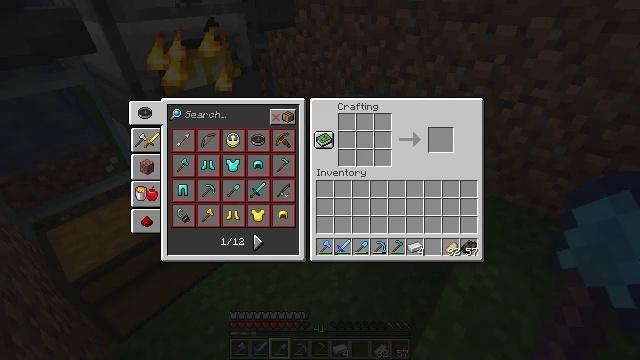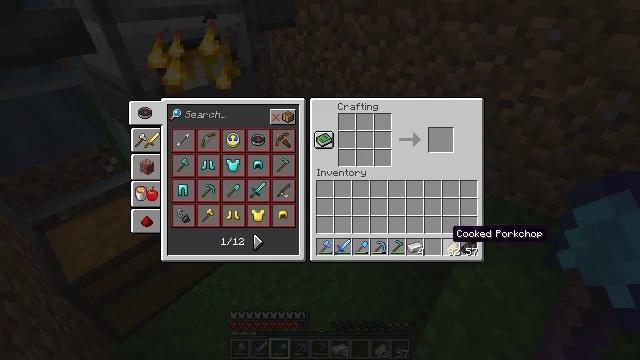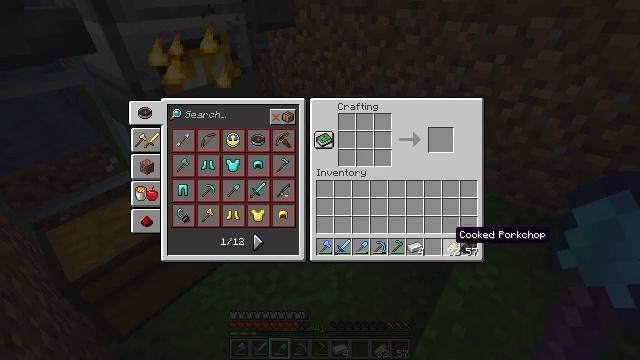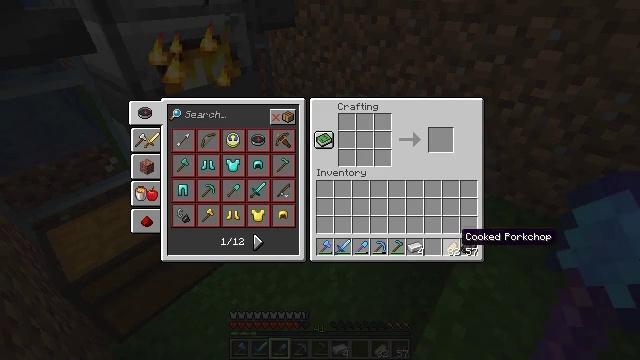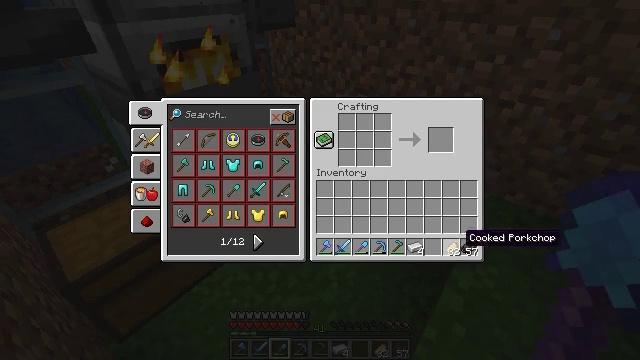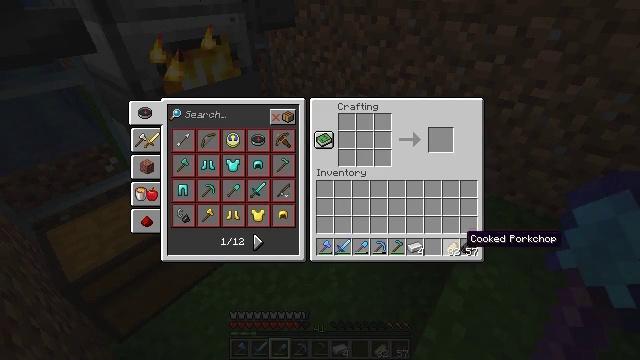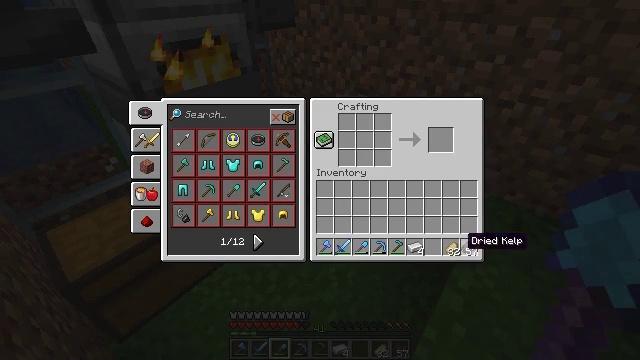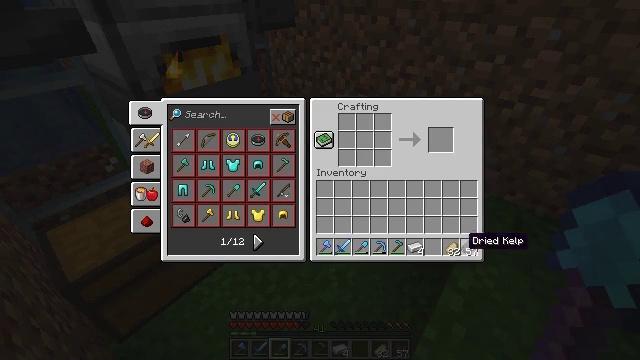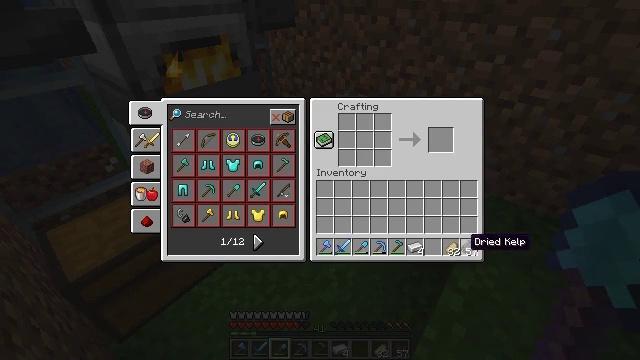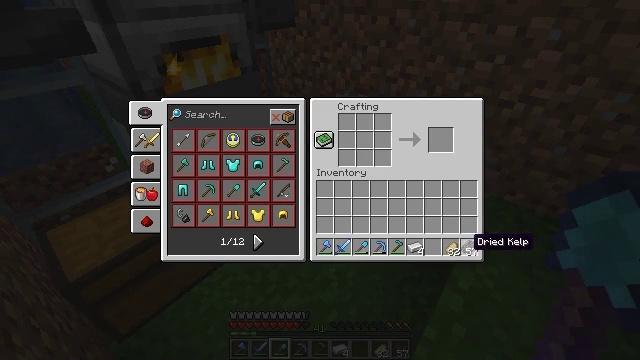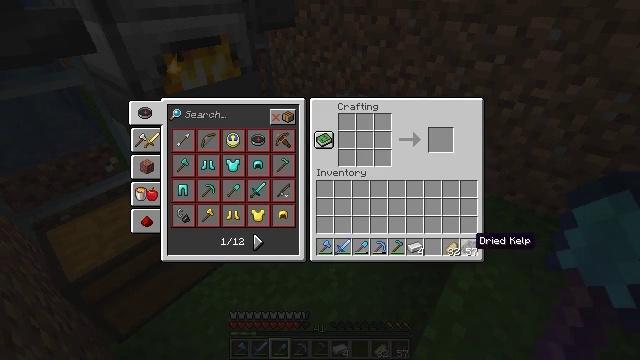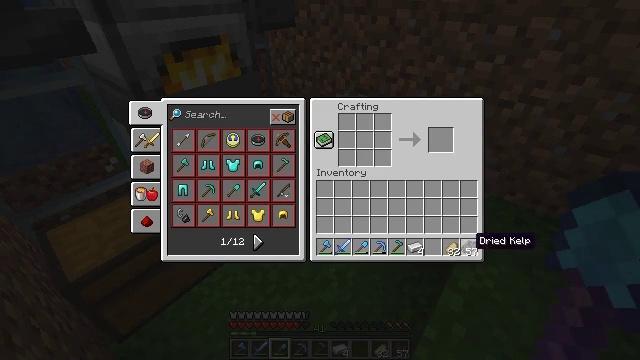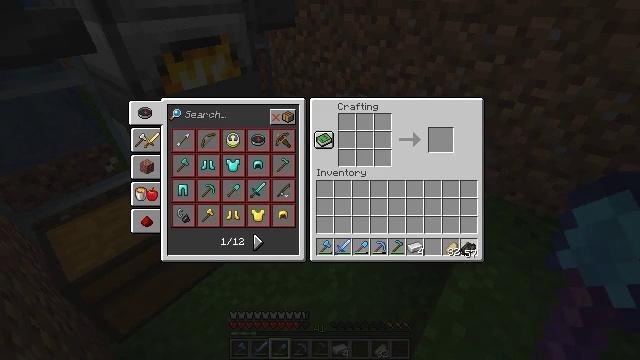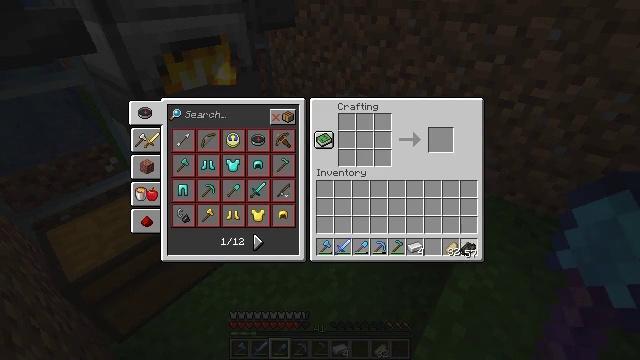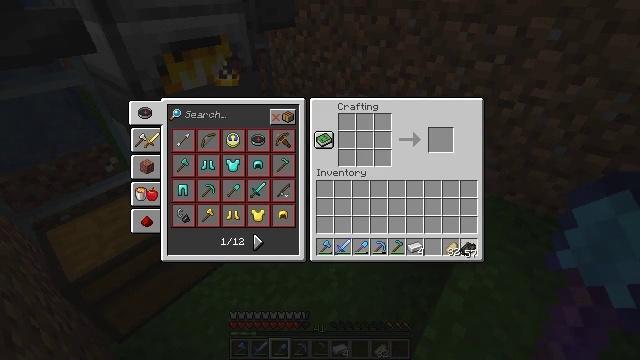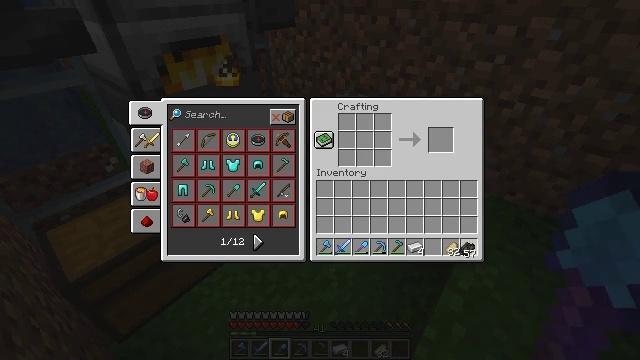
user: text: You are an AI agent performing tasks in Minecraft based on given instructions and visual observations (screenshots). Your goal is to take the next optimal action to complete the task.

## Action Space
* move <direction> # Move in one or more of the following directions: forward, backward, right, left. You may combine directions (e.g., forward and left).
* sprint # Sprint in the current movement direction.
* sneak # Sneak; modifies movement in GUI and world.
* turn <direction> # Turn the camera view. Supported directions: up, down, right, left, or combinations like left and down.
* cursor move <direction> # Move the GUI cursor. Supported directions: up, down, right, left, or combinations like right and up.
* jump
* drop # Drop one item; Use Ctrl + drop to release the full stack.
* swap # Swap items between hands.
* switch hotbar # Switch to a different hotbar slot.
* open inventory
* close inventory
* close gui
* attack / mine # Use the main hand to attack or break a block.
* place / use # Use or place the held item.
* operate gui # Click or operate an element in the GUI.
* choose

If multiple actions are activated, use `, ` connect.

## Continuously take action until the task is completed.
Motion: motion action
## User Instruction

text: Interact with the crafting table to obtain a dried kelp block.
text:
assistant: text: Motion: no_op
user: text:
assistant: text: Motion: no_op
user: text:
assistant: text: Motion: no_op
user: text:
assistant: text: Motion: no_op
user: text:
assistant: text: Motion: no_op
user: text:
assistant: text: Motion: no_op
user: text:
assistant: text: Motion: no_op
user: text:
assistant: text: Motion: no_op
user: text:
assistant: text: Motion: no_op
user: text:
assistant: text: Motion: no_op
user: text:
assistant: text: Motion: no_op
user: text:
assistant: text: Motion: operate gui
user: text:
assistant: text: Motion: operate gui
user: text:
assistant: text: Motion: operate gui
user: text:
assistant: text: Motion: no_op
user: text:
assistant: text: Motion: no_op
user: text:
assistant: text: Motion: cursor move left
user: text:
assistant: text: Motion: cursor move left and up
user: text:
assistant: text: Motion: cursor move left and up
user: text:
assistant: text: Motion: cursor move left and up
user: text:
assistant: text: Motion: cursor move left and up
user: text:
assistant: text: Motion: cursor move left and up
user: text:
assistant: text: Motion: cursor move left
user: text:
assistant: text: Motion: cursor move left
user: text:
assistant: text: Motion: cursor move left
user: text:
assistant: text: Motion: no_op
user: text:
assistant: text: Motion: no_op
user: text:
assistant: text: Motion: no_op
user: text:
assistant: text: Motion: no_op
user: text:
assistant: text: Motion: no_op